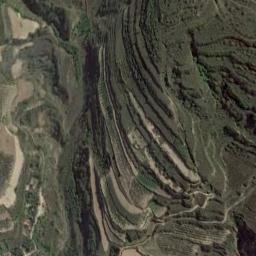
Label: terrace